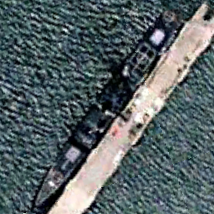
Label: cruiser